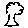
Label: tree